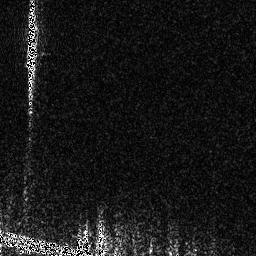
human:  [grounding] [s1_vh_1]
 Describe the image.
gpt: In the satellite image, there is  <ref>1 medium ship </ref> <box>[[9, 1, 15, 33, 0]]</box> located at top left.